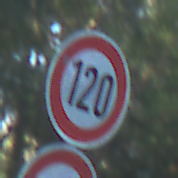
Verkehrszeichen: Geschwindigkeit120
Zusatzzeichen unten: Ueberholverbot
Umgebung: Outdoor, Nature
Tageszeit: MorningAfternoon
Wetter: Clear
Licht: Natural
Jahreszeit: NotSpecified
Kontrast: LowContrast